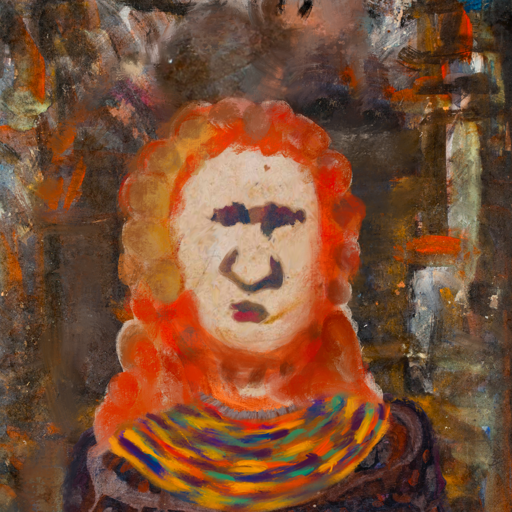
Background: GypsyQueen, Head And Neck Front: Rupkatha, Face Front: In_The_Sun, Bust: Hypocrite, Hair Front: Rupkatha, Head Accessory: Blank, Second Necklace: An_Impression_2, Necklace: Blank, Baby: Blank